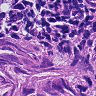
Metastatic tissue present: yes